Question: I want to create a ListView similar to the iOS-component UITableView in Android. I managed to create the sectioned ListView but how do I create an alphabet list on the right?

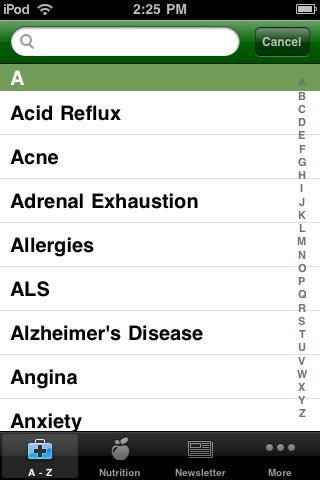
Answer: Refer This library.... Perfect One
<URL>